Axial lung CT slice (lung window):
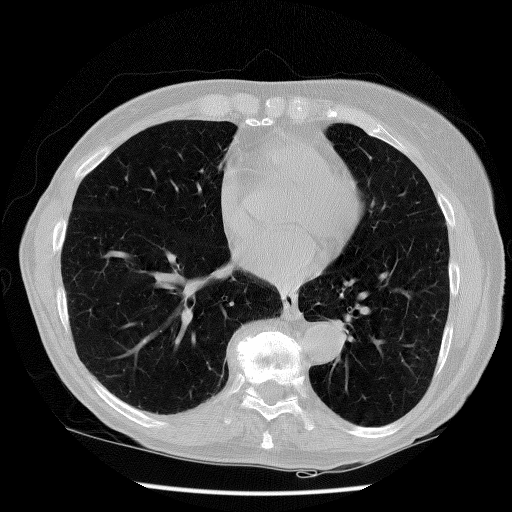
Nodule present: no